Question:
I am trying to override the OnLaunched() function in a Template 10 Windows Application, but the problem is that it is sealed in Template 10 BootStrapper class (which inherits from the Application class).
Here's my method:
'''
using Windows.UI.Xaml;
...
namespace Sample {
...
sealed partial class App : Template10.Common.BootStrapper {
protected override void OnLaunched(LaunchActivatedEventArgs args)
{
/*************** My stuff *****************
***********************************************/
}
...
}
'''
I am using Template10 Blank app for this app, and the OnLaunched() method in BootStrapper class is this:
'''
namespace Template10.Common
{
public abstract class BootStrapper : Application
{
...
protected sealed override void OnLaunched(LaunchActivatedEventArgs e);
...
}
...
}
'''
I cannot remove the sealed modifier from OnLaunched() in BootStrapper (guess because it is "from metadata").
What's the point of including a sealed method in an abstract class?
Do we get some other method to override, like OnResume(), OnStartAsync(), etc, instead of OnLaunched()?
Update: For reference, here are all the members in BootStrapper:
'''
public abstract class BootStrapper : Application
{
public const string DefaultTileID = "App";
protected BootStrapper();
public static BootStrapper Current { get; }
public TimeSpan CacheMaxDuration { get; set; }
public INavigationService NavigationService { get; }
public StateItems SessionState { get; set; }
public bool ShowShellBackButton { get; set; }
protected Func<SplashScreen, UserControl> SplashFactory { get; set; }
public event EventHandler<WindowCreatedEventArgs> WindowCreated;
public static AdditionalKinds DetermineStartCause(IActivatedEventArgs args);
public NavigationService NavigationServiceFactory(BackButton backButton, ExistingContent existingContent);
[AsyncStateMachine(typeof(<OnInitializeAsync>d__44))]
public virtual Task OnInitializeAsync(IActivatedEventArgs args);
public virtual void OnResuming(object s, object e);
public abstract Task OnStartAsync(StartKind startKind, IActivatedEventArgs args);
[AsyncStateMachine(typeof(<OnSuspendingAsync>d__45))]
public virtual Task OnSuspendingAsync(object s, SuspendingEventArgs e);
public Dictionary<T, Type> PageKeys<T>() where T : struct, IConvertible;
public virtual T Resolve<T>(Type type);
public virtual INavigable ResolveForPage(Type page, NavigationService navigationService);
public void UpdateShellBackButton();
[AsyncStateMachine(typeof(<OnActivated>d__26))]
protected sealed override void OnActivated(IActivatedEventArgs e);
[AsyncStateMachine(typeof(<OnCachedFileUpdaterActivated>d__27))]
protected sealed override void OnCachedFileUpdaterActivated(CachedFileUpdaterActivatedEventArgs args);
[AsyncStateMachine(typeof(<OnFileActivated>d__28))]
protected sealed override void OnFileActivated(FileActivatedEventArgs args);
[AsyncStateMachine(typeof(<OnFileOpenPickerActivated>d__29))]
protected sealed override void OnFileOpenPickerActivated(FileOpenPickerActivatedEventArgs args);
[AsyncStateMachine(typeof(<OnFileSavePickerActivated>d__30))]
protected sealed override void OnFileSavePickerActivated(FileSavePickerActivatedEventArgs args);
protected sealed override void OnLaunched(LaunchActivatedEventArgs e);
[AsyncStateMachine(typeof(<OnSearchActivated>d__31))]
protected sealed override void OnSearchActivated(SearchActivatedEventArgs args);
[AsyncStateMachine(typeof(<OnShareTargetActivated>d__32))]
protected sealed override void OnShareTargetActivated(ShareTargetActivatedEventArgs args);
protected sealed override void OnWindowCreated(WindowCreatedEventArgs args);
public enum AdditionalKinds
{
Primary,
Toast,
SecondaryTile,
Other
}
public enum BackButton
{
Attach,
Ignore
}
public enum ExistingContent
{
Include,
Exclude
}
public enum StartKind
{
Launch,
Activate
}
}
'''
Please help :}
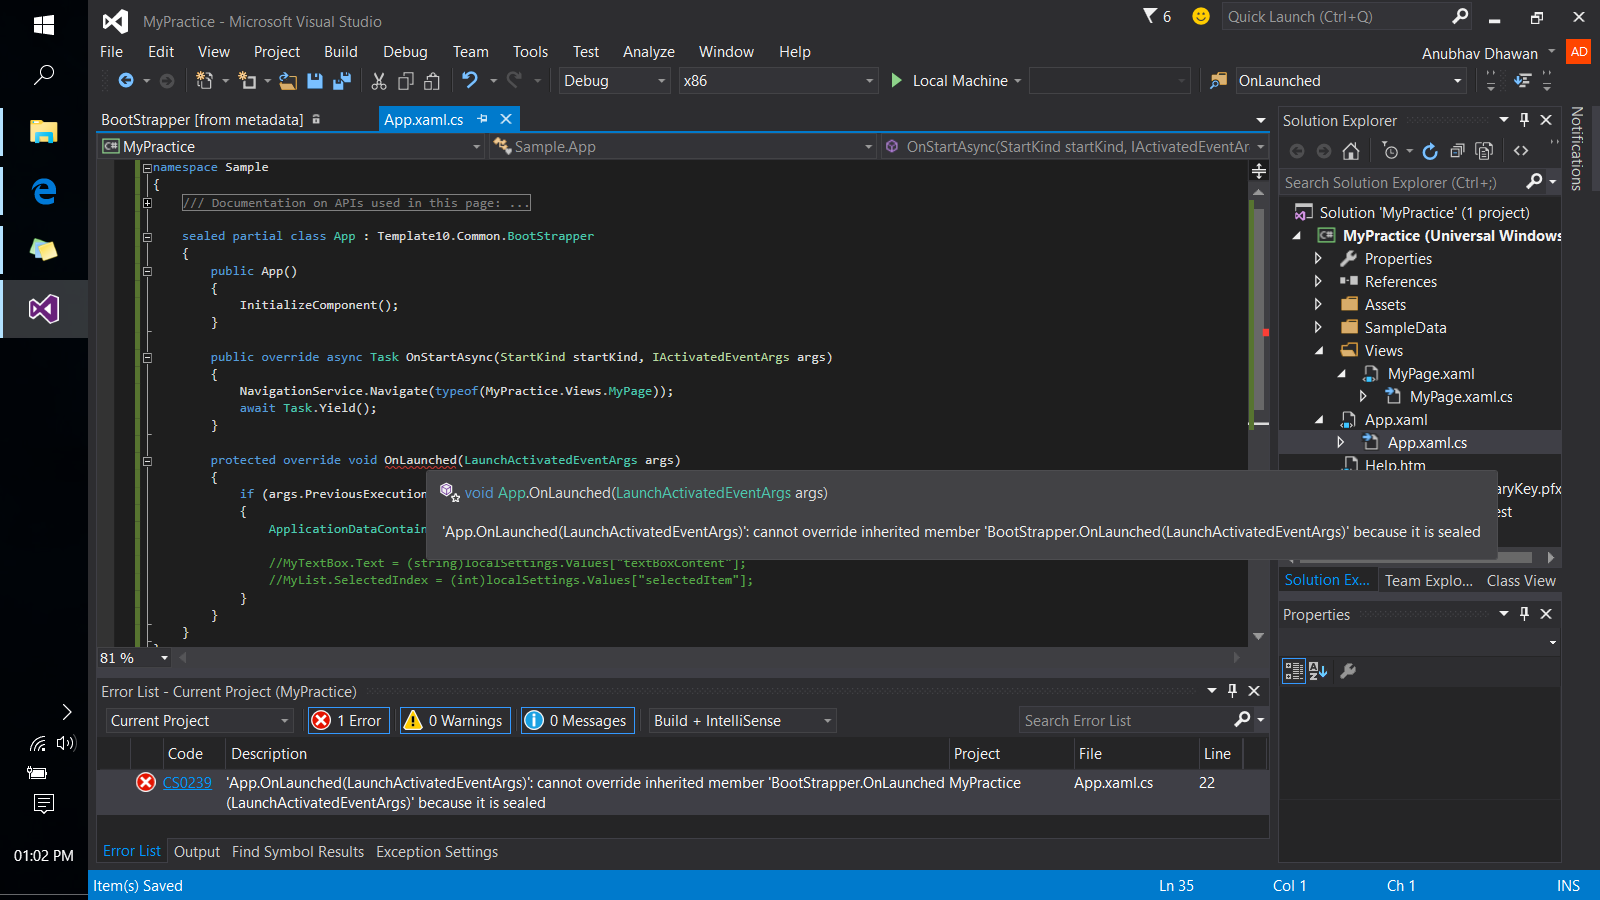
Answer: Template 10 does not allow us to override OnLaunched() method. Instead we can override the OnInitializeAsync() and OnStartAsync() methods for this purpose.
The reason is that Template 10 recommends us to use something called the Single Page Model, which is nothing but using a single instance of the Page class to put in the empty Frame provided by the Framework. How is that benefit to us? Well, if we need to put a menu, say a Hamburger menu, in our app, then we need to copy the code for the menu in each and every page we create in our app. This would lead to things like redundancy, inconsistency, WET code, etc. etc.
Therefore, template 10, initially, creates a Page, which they call the Shell, and then contents of each page is loaded into this Shell page, instead of creating new Pages.
We can override these methods in the following way:
'''
sealed partial class App : BootStrapper
{
public App()
{
this.InitializeComponent();
}
public override Task OnInitializeAsync(IActivatedEventArgs args)
{
var nav = NavigationServiceFactory(BackButton.Attach, ExistingContent.Include);
Window.Current.Content = new Views.Shell(nav);
return Task.FromResult<object>(null);
}
public override Task OnStartAsync(BootStrapper.StartKind startKind, IActivatedEventArgs args)
{
NavigationService.Navigate(typeof(Views.MainPage));
return Task.FromResult<object>(null);
}
}
'''
Here's where I figured the answer:
<URL>
So, long story short, override OnInitializeAsync() or OnStartAsync(), instead of OnLaunched().